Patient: sex F, age 65
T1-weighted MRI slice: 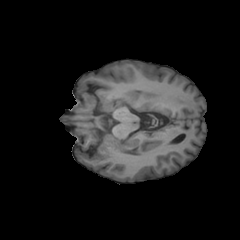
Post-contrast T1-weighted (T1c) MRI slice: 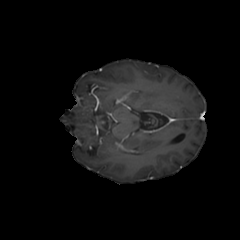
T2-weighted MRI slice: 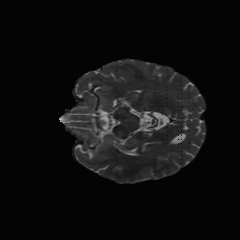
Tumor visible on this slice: no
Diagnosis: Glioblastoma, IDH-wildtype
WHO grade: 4